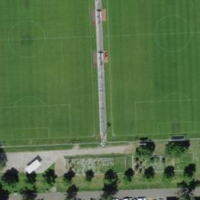
EUNIS habitat code: 53
Species observed at this site:
Tussilago farfara
Campanula rotundifolia
Trifolium repens
Cotinus coggygria